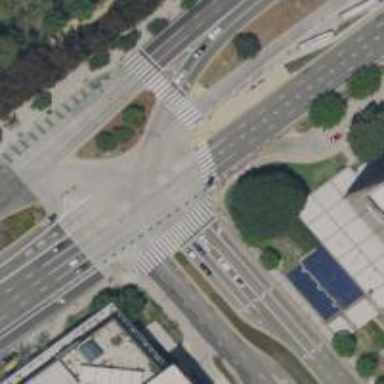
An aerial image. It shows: Asphalt footway with zebra crossing.